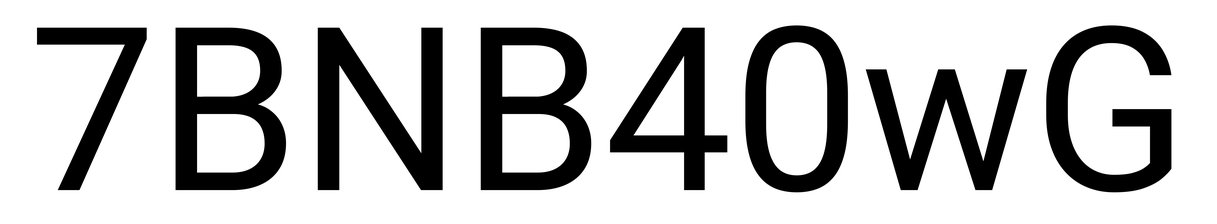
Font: Roboto_Regular